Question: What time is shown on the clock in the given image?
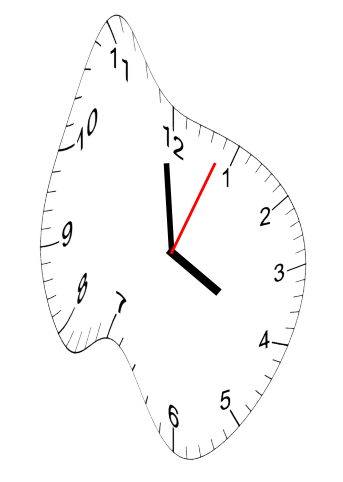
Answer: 03:59:04